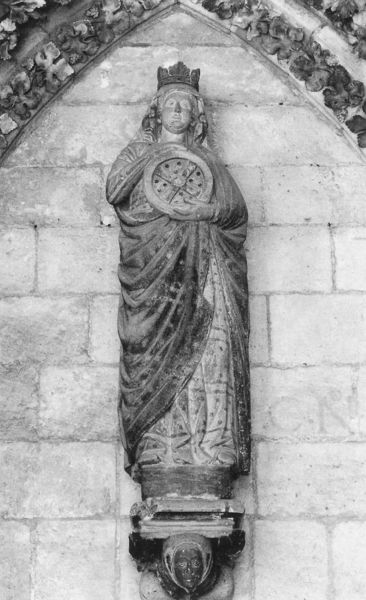
Titel: Hl. Katharina im Südflügel des Kreuzgangs
Standort: Burgos, Kathedrale, Kreuzgang (EU - E)
Schlagwörter: blätter, kopf, laub, umhang, frau, grau, haar, kleid, ornament, falten, gesicht, sockel, stein, steine, teller, hände, kirche, figur, gewand, mantel, girlande, gotik, krone, kreis, skulptur, statue, giebel, mauer, rad, ornamente, faltenwurf, plastik, podest, foto, nische, kreuz, scheibe, schwarz weiß, gotisch, spitzbogen, königin, konsole, heilige, maria, madonna, kirsche, katharina, unterkleid, geand, schwarzweißfoto, einzel